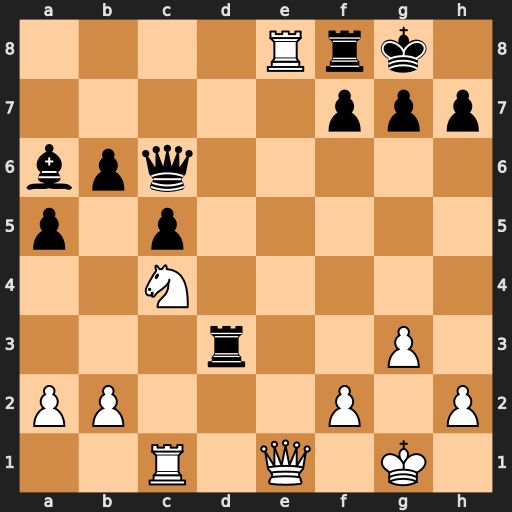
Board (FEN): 4Rrk1/5ppp/bpq5/p1p5/2N5/3r2P1/PP3P1P/2R1Q1K1
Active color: w
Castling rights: -
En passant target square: -
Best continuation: Rxf8+ Kxf8 Ne5 Qd5 Nxd3